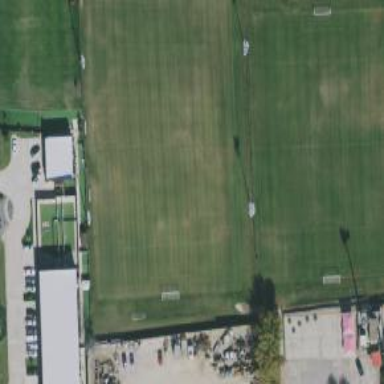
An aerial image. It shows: Soccer pitch for outdoor sports and leisure activities.